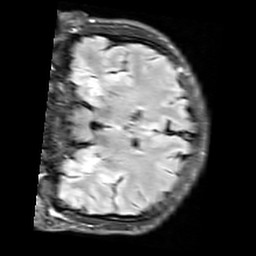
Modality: FLAIR
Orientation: coronal
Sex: male
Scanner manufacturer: siemens
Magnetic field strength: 3 T
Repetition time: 10 s
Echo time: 0.09 s